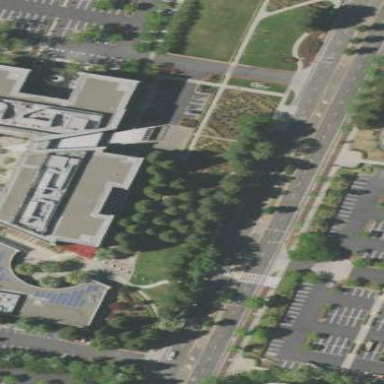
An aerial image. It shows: Office building.